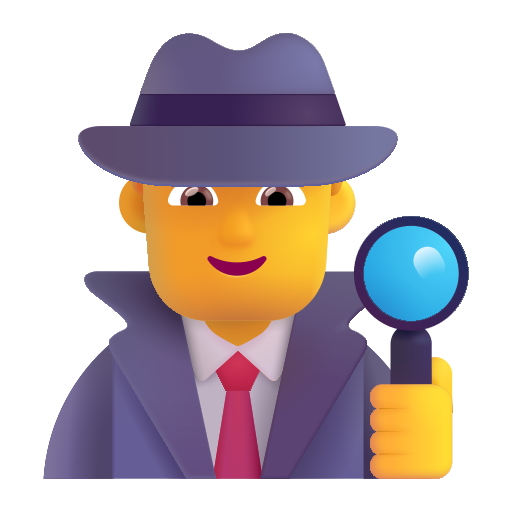
man detective color default